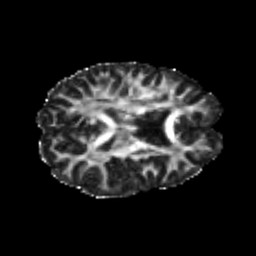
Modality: FA
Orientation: axial
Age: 21
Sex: female
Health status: healthy
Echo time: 0.074 s